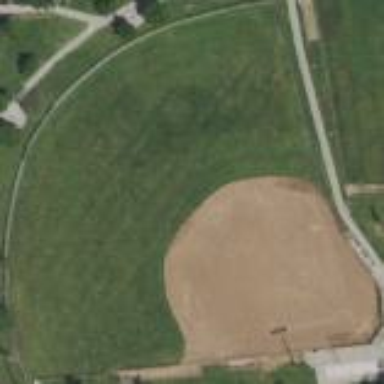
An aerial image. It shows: Baseball pitch for leisure and sports activities.